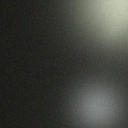
Screen state: off